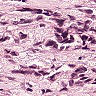
Metastatic tissue present: yes